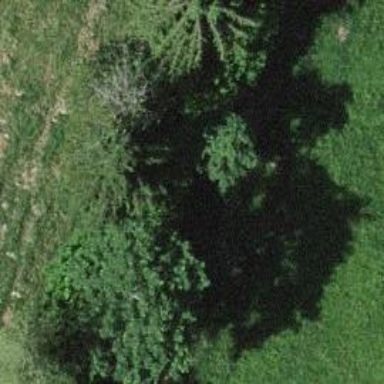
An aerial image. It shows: Evergreen tree with needle-leaved leaves.